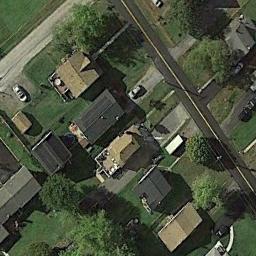
Label: residential